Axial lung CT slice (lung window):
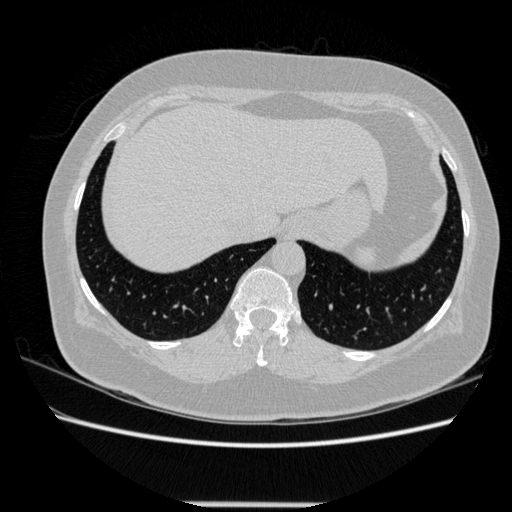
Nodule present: no